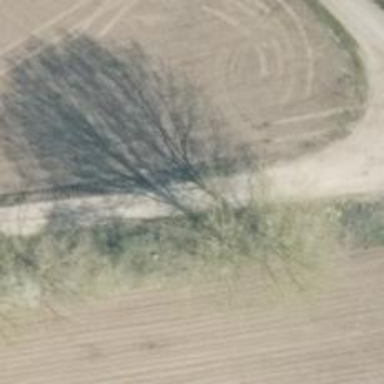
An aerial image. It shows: Track road with grade3 tracktype.